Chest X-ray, PA view. Patient: 58 years old, sex F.
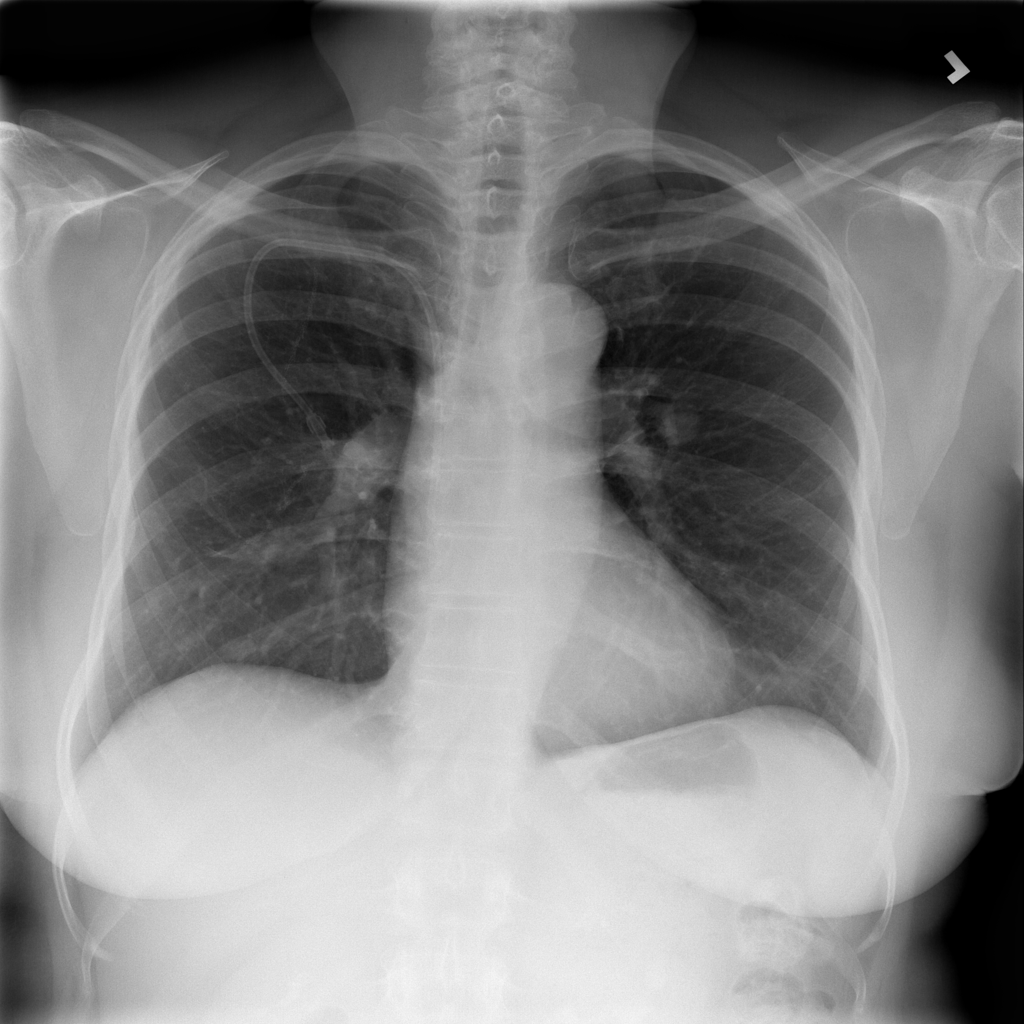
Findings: Mass